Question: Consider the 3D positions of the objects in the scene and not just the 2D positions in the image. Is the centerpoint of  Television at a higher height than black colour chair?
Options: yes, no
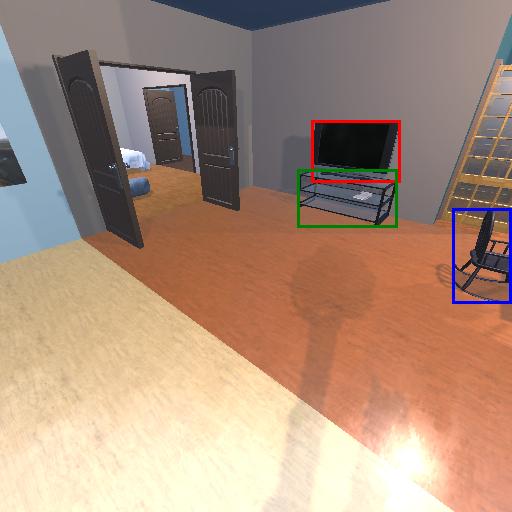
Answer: yes